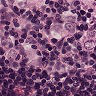
Metastatic tissue present: yes